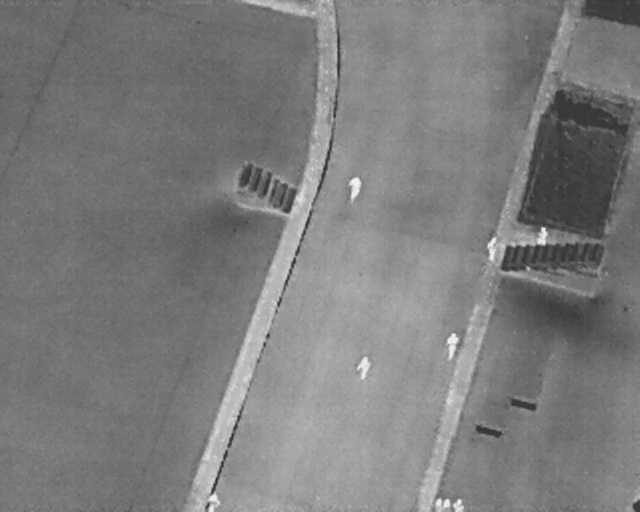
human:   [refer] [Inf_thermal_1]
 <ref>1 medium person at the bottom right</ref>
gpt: <box>[[70, 97, 72, 99, 2]]</box>

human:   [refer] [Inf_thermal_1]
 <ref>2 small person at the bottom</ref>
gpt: <box>[[67, 97, 69, 98, 2], [68, 97, 71, 98, 2]]</box>

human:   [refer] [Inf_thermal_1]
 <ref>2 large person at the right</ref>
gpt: <box>[[74, 47, 78, 49, 6], [67, 66, 73, 68, 7]]</box>